Question: I downloaded extension in visual studio 2019 but while installing error occurred.

install log is this:
'''
4/25/2021 8:41:33 PM - Microsoft VSIX Installer
4/25/2021 8:41:33 PM - -------------------------------------------
4/25/2021 8:41:33 PM - vsixinstaller.exe version:
4/25/2021 8:41:33 PM - 16.9.2017
4/25/2021 8:41:33 PM - -------------------------------------------
4/25/2021 8:41:33 PM - Command line parameters:
4/25/2021 8:41:33 PM - C:\Program Files (x86)\Microsoft Visual Studio\2019\Community\Common7\IDE\VSIXInstaller.exe,C:\Users\Usman\Downloads\ProductivityPowerPack2017.vsix
4/25/2021 8:41:33 PM - -------------------------------------------
4/25/2021 8:41:33 PM - Microsoft VSIX Installer
4/25/2021 8:41:33 PM - -------------------------------------------
4/25/2021 8:41:34 PM - System.IO.FileLoadException: Could not load file or assembly 'Microsoft.VisualStudio.Validation, Version=15.3.0.0,
Culture=neutral, PublicKeyToken=b03f5f7f11d50a3a' or one of its
dependencies. The located assembly's manifest definition does not
match the assembly reference. (Exception from HRESULT: 0x80131040)
File name: 'Microsoft.VisualStudio.Validation, Version=15.3.0.0, Culture=neutral, PublicKeyToken=b03f5f7f11d50a3a'
at VSIXInstaller.SupportedSKUs.AddInstalledIsolatedShells(Version
vsVersion, IntPtr userToken)
at VSIXInstaller.SupportedSKUs.InitializeSupportedSKUs(IntPtr userToken)
at VSIXInstaller.ExtensionService.InitializeSupportedSKUs(ICommandLineData
cmdLineData, IntPtr duplicatedUserToken)
at VSIXInstaller.App.Initialize(Boolean isRepairSupported)
at VSIXInstaller.App.Initialize()
at System.Threading.Tasks.Task'1.InnerInvoke()
at System.Threading.Tasks.Task.Execute()
--- End of stack trace from previous location where exception was thrown ---
at Microsoft.VisualStudio.Telemetry.WindowsErrorReporting.WatsonReport.GetClrWatsonExceptionInfo(Exception
exceptionObject)
WRN: Assembly binding logging is turned OFF.
To enable assembly bind failure logging, set the registry value [HKLM\Software\Microsoft\Fusion!EnableLog] (DWORD) to 1.
Note: There is some performance penalty associated with assembly bind failure logging.
To turn this feature off, remove the registry value [HKLM\Software\Microsoft\Fusion!EnableLog].
'''
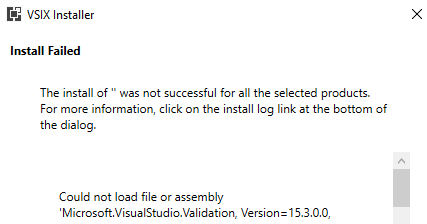
Answer: Run a repair of your Visual Studio installation.